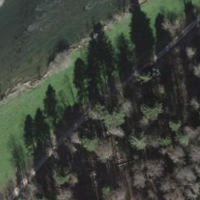
EUNIS habitat code: 44
Species observed at this site:
Petasites hybridus